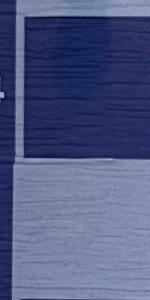
Label: Empty